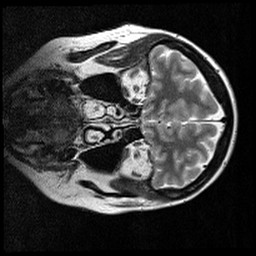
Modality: T2w
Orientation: coronal
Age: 34
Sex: female
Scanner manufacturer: siemens
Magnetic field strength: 3 T
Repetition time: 7 s
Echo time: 0.085 s